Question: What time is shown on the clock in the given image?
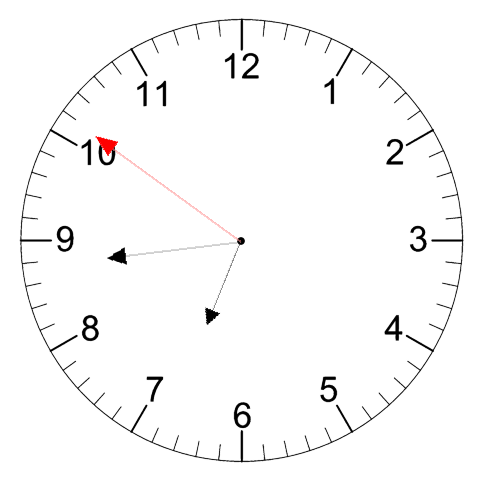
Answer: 06:43:51